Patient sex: F
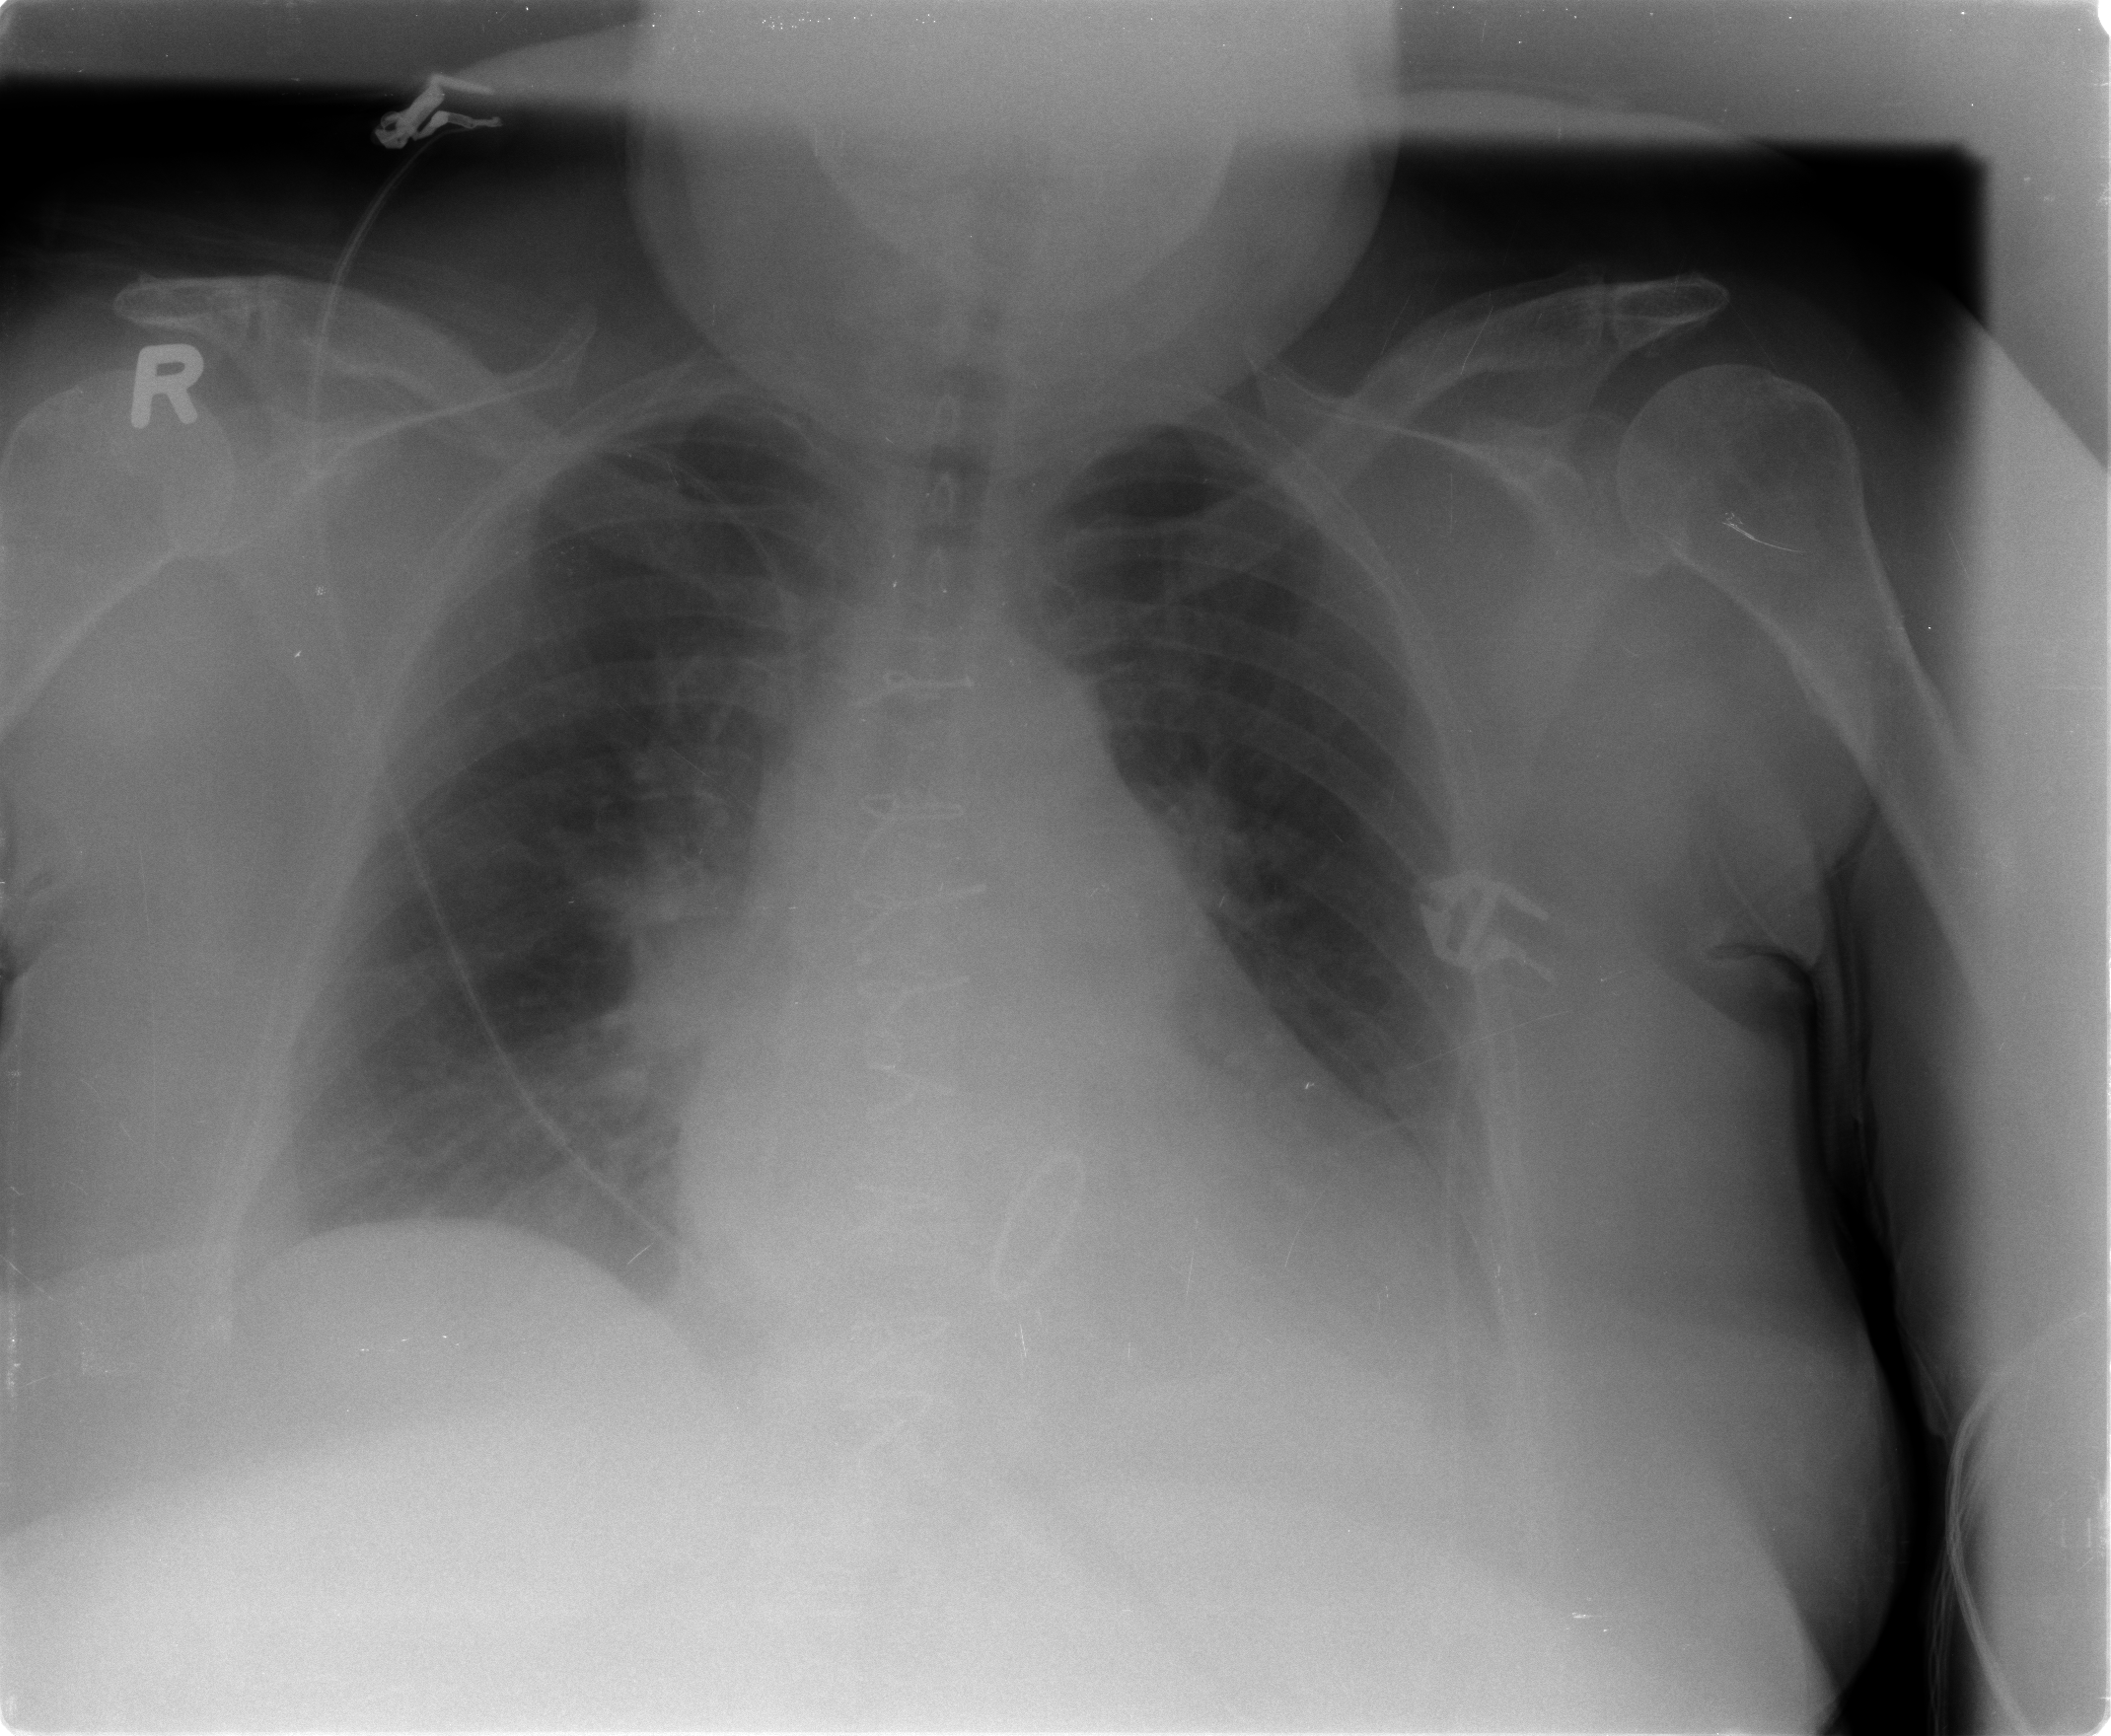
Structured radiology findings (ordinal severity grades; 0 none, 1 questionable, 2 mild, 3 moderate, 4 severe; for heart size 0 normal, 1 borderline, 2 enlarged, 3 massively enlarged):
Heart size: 2
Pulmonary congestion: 0
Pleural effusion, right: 1
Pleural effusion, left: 2
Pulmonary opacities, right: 1
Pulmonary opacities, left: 0
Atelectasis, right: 2
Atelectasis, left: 1